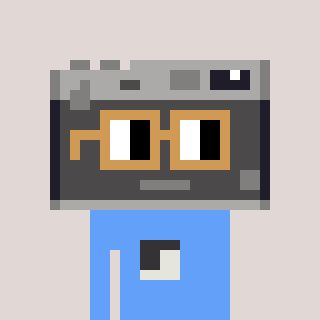
a pixel art character with square brown glasses, a camera-shaped head and a blue-colored body on a warm background